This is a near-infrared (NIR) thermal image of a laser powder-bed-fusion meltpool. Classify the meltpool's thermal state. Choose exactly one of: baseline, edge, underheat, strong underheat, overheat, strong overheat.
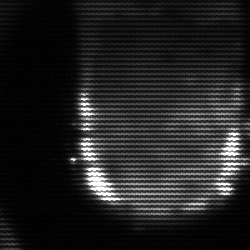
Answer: baseline